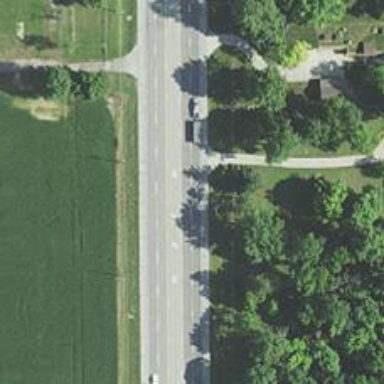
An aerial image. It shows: Primary highway.